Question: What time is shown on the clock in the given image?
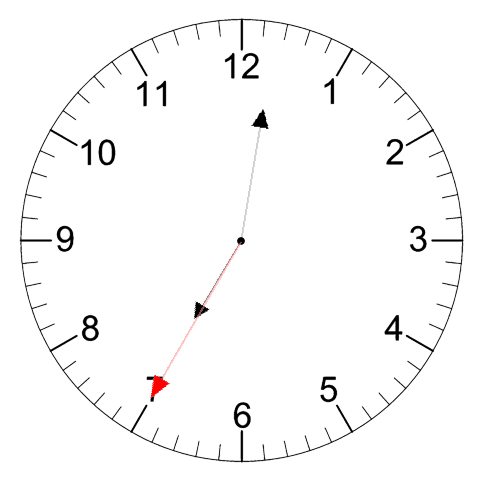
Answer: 07:01:35